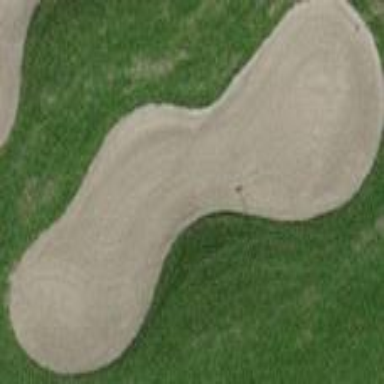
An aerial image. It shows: Golf bunker filled with sandy terrain.